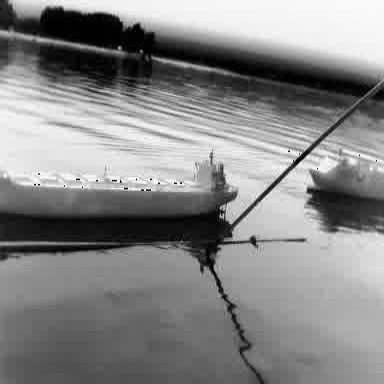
There are two objects shown in the infrared image, including a liner, and a container_ship.